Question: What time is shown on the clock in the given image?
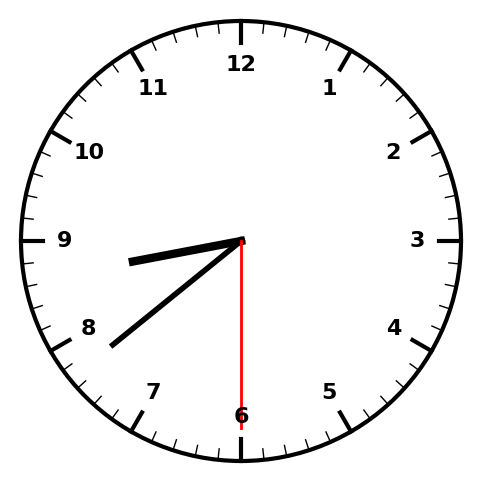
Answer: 08:38:30